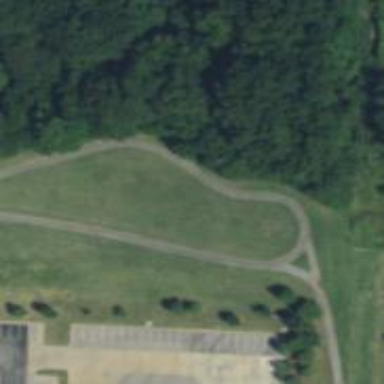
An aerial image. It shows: Disc golf basket.